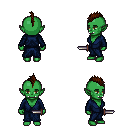
a pixel art fantasy rpg character, female body template, orc, green skin, blue robe, metal pants, brown mohawk hairstyle, dagger, four views (front, back, left, right), 2x2 character sprite sheet, small pixel art, hard edges, no anti-aliasing